Question: I want to create a pages like in my homepages. if i click that it will redirect or the related content of the page... how to create that?
Anyone please give me some plugins or anything to do this?
I attach image here,

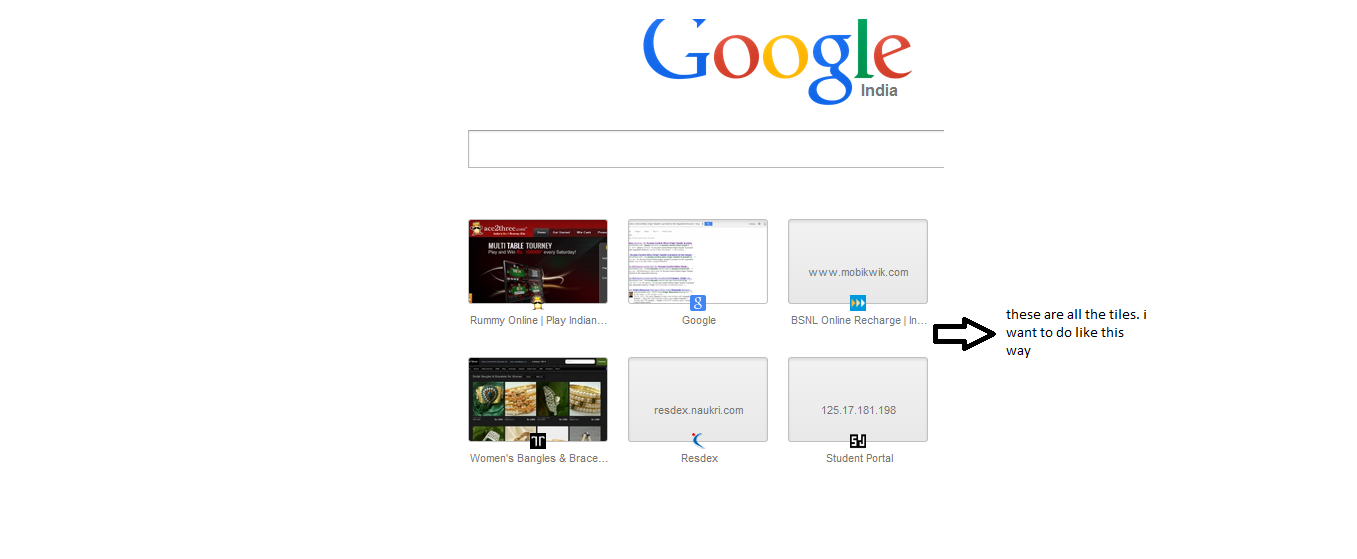
Answer: How about that for a starting point?
'''
<div class="tile"> Tile 1 </div>
<div class="tile"> Tile 2 </div>
<div class="tile"> Tile 3 </div>
<div class="tile"> Tile 4 </div>
<div class="tile"> Tile 5 </div>
<div class="tile"> Tile 6 </div>
.tile {
float:left;
width:100px;
height:100px;
border:1px solid gray;
margin-right:10px;
margin-bottom:10px;
}
.tile:hover {
background-color:#bbb;
}
$( ".tile" ).click(function() {
alert( "Handler for .click() called." );
});
'''
Link:
<URL>